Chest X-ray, PA view. Patient: 60 years old, sex F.
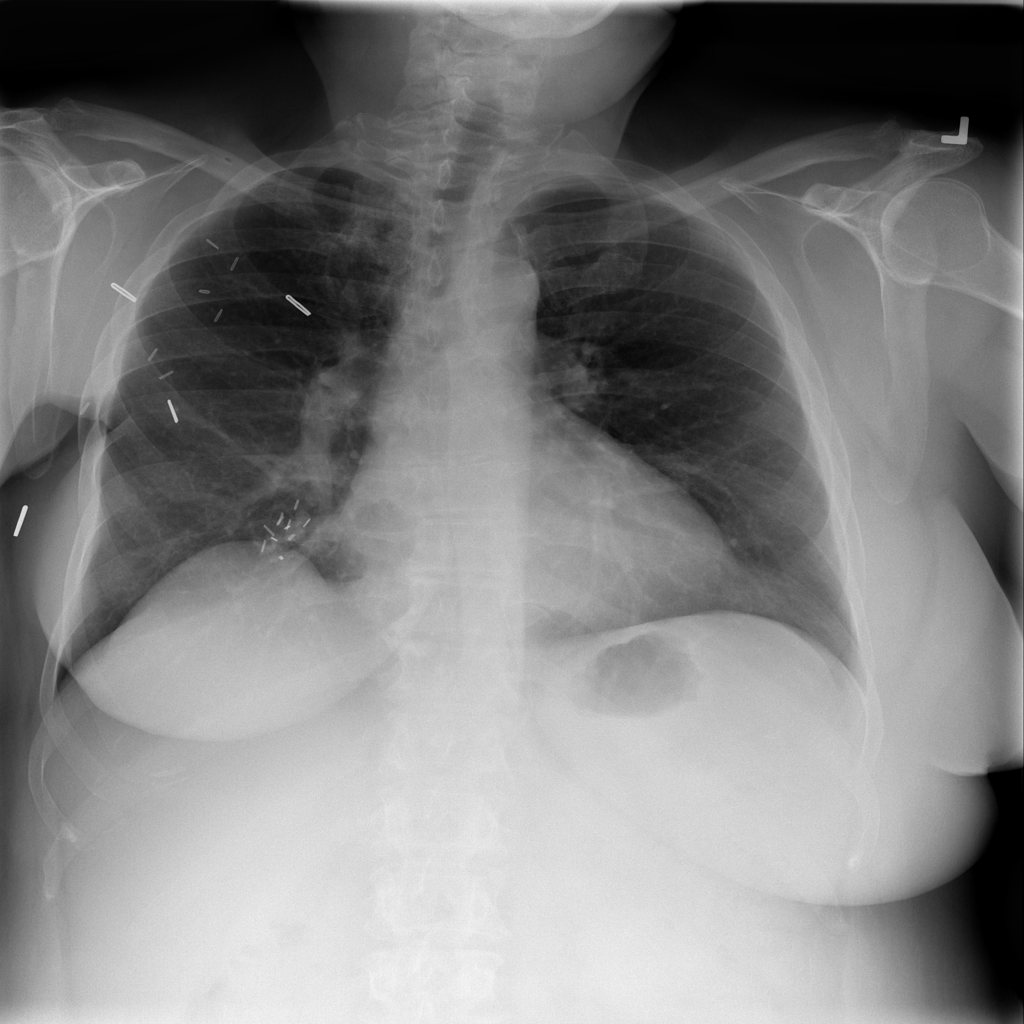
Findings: Infiltration